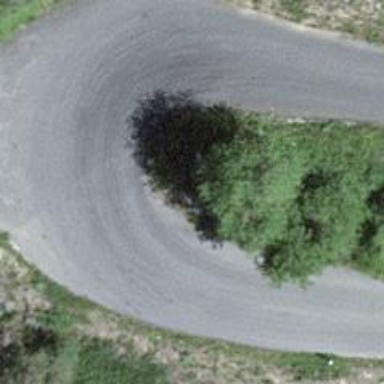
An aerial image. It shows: Unclassified road with asphalt surface.